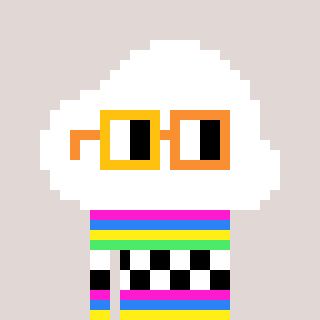
a pixel art character with square yellow and orange glasses, a cloud-shaped head and a redpinkish-colored body on a warm background